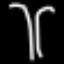
Label: palm tree